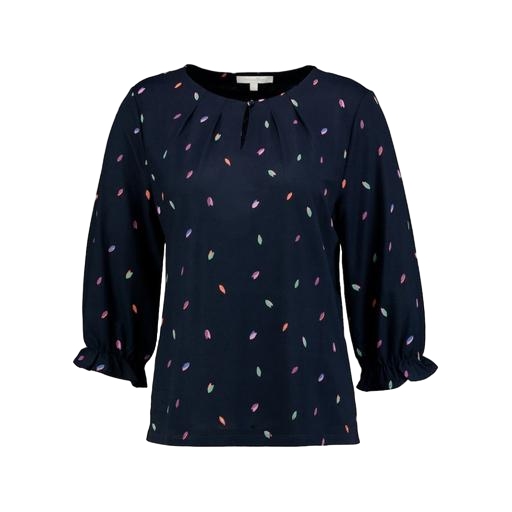
black petite printed ruched-sleeve top only macy, blue leaf-print blouse, navy spot pleat front top, white background